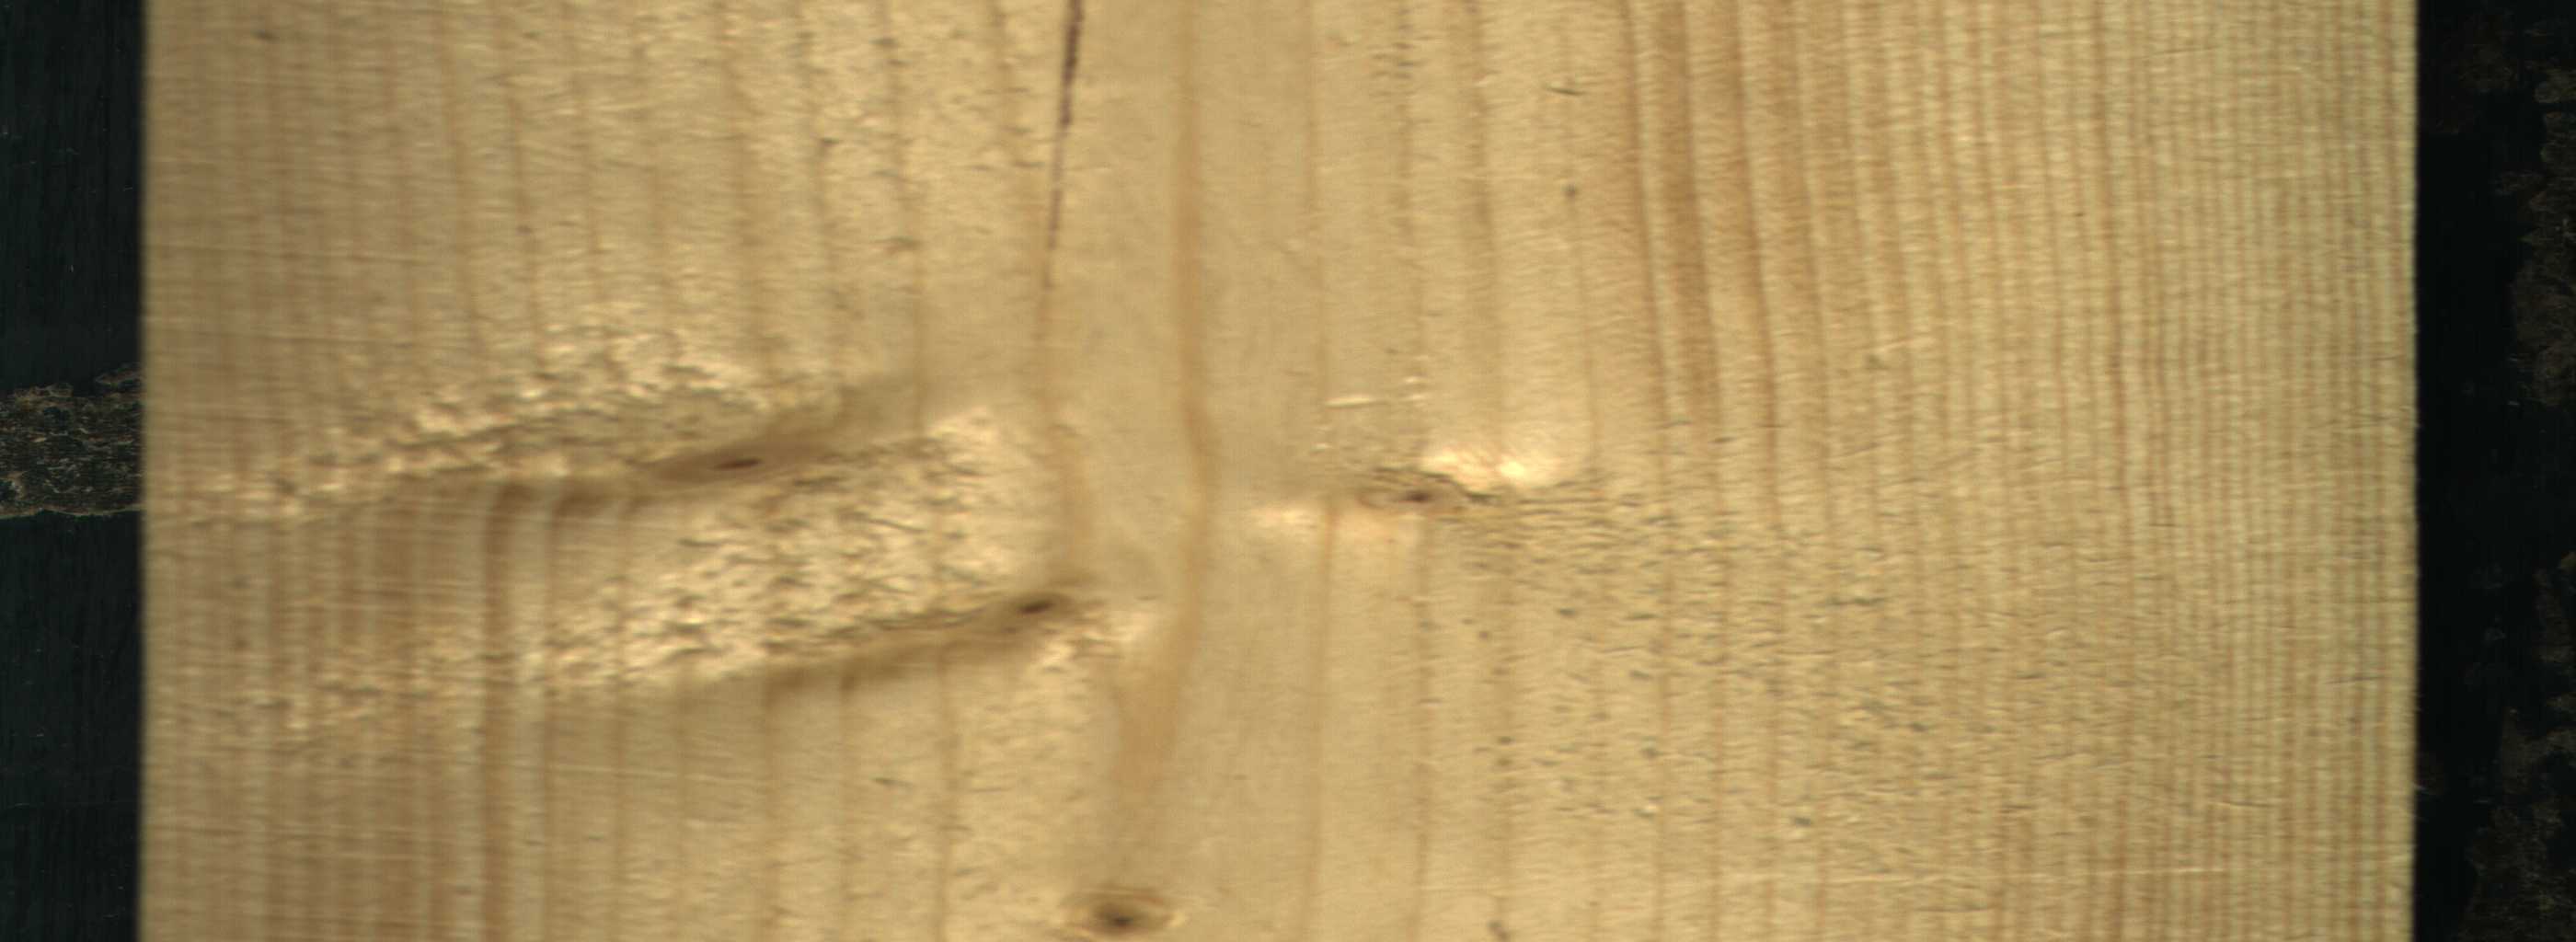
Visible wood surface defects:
Crack
Live_Knot
Live_Knot
Live_Knot
Live_Knot